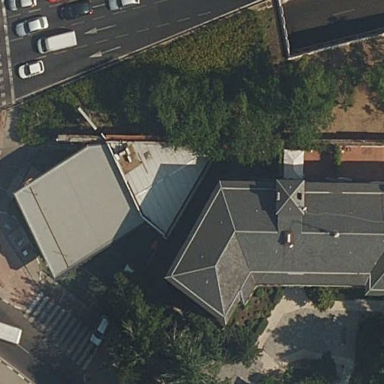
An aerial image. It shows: Building designated for providing fuel.